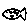
Label: fish